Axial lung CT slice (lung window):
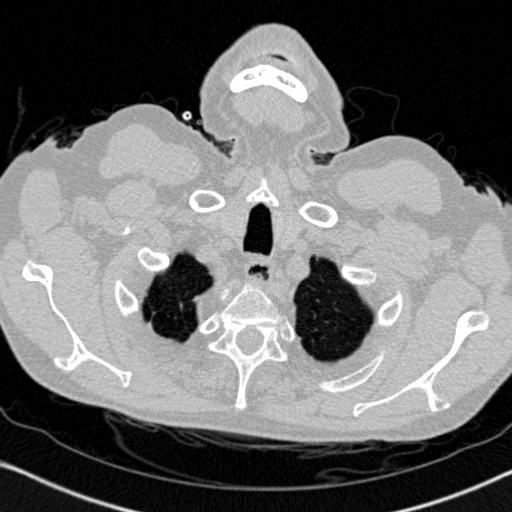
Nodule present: no